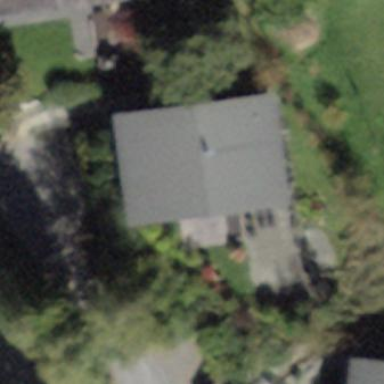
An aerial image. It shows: Simple house.